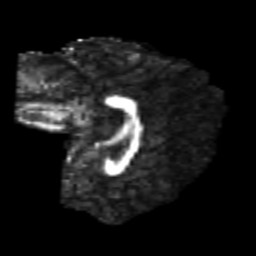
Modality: FA
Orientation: sagittal
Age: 22
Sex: female
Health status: healthy
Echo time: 0.074 s